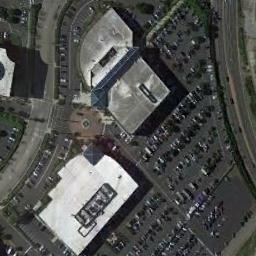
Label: parking_lot